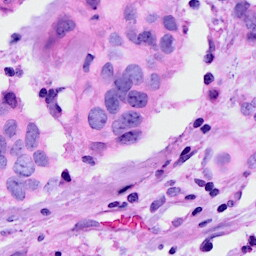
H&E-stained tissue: Breast